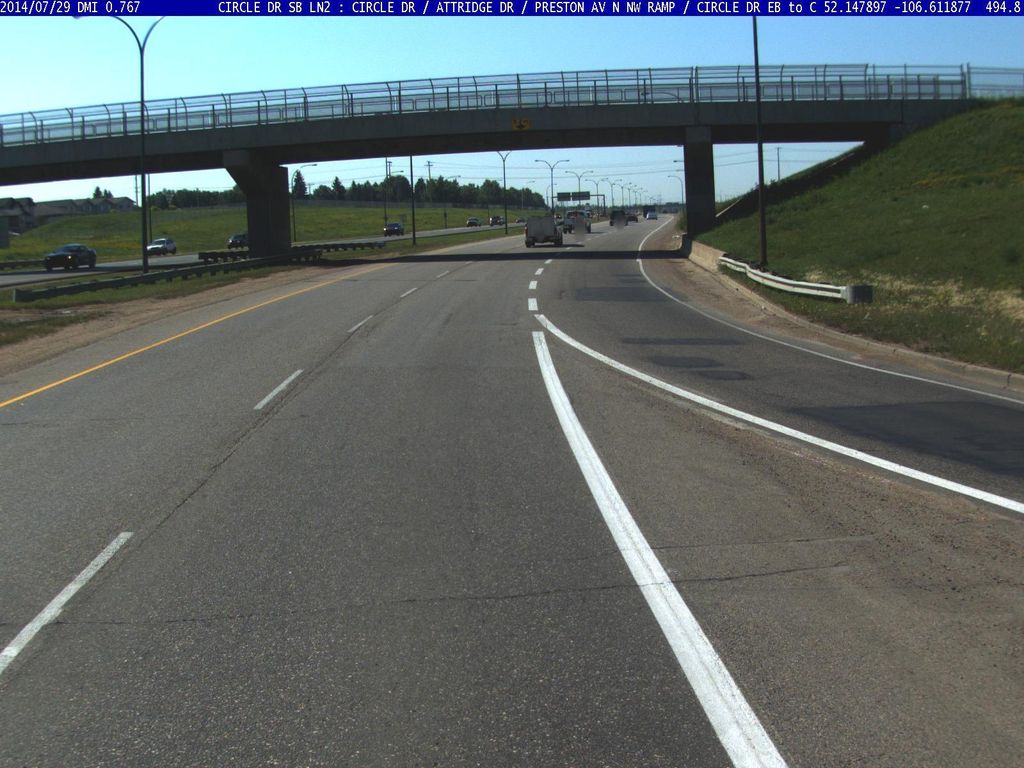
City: saskatoon